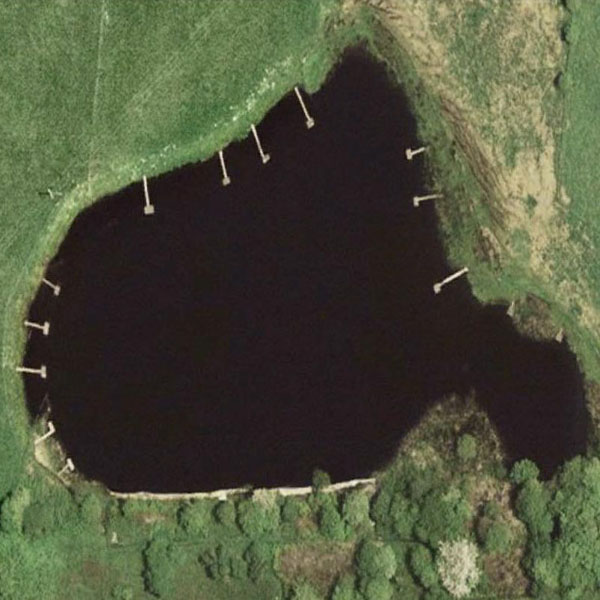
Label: Pond